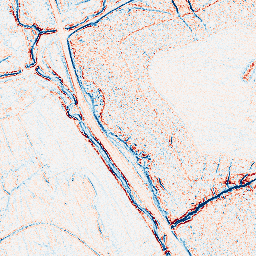
Category: edge_preserving
Decomposition family: bilateral
Decomposition parameters: d: 5
sigma_color: 50
sigma_space: 75
Upsampling method: regularized
Upsampling parameters: scale: 4
lambda_reg: 0.001
Upsampling scale: 4